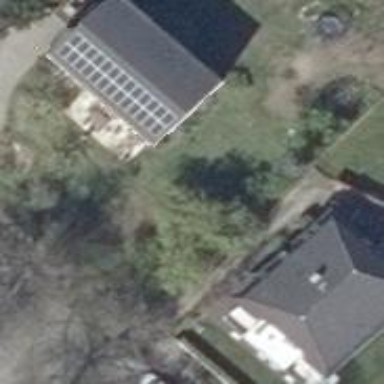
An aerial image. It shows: Detached building with mansard roof shape.